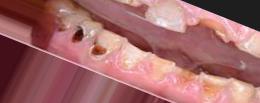
Condition: Caries